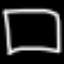
Label: square